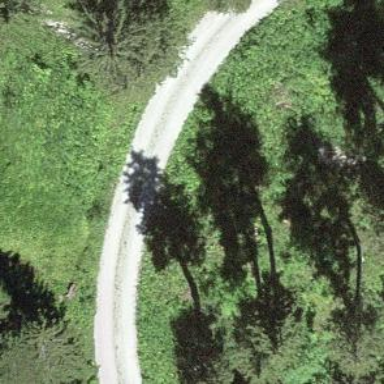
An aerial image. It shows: Track with grade 2 gravel surface.